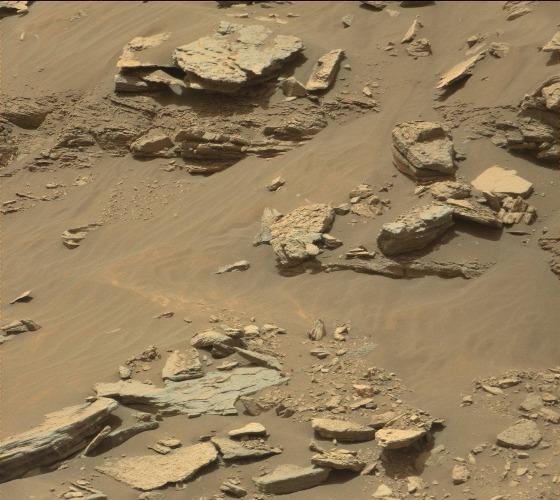
Terrain classes present: Bedrock, Gravel / Sand / Soil, Rock, Shadow